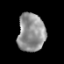
Tissue: prostate
Cell type: Epithelial cells
Senescence score: 0.3258
Nuclear area (px): 1020
Mean DAPI intensity: 145.607